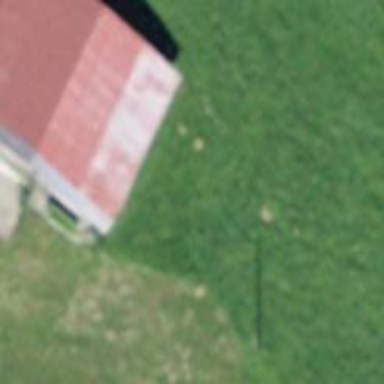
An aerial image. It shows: Rural barn.